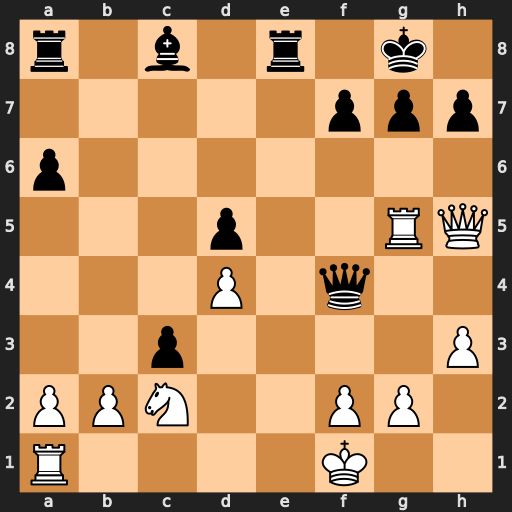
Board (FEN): r1b1r1k1/5ppp/p7/3p2RQ/3P1q2/2p4P/PPN2PP1/R4K2
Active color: w
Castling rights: -
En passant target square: -
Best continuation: Qh6 g6 Rxg6+ hxg6 Qxf4